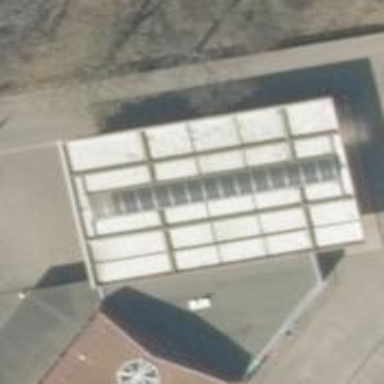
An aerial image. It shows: Fuel station.